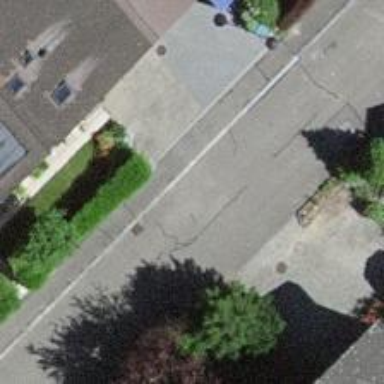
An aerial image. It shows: Smoothly paved residential road.